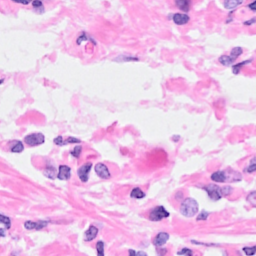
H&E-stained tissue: Breast